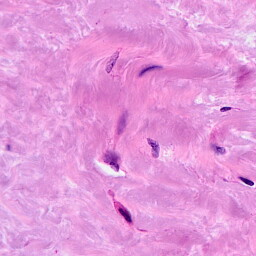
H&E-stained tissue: Breast